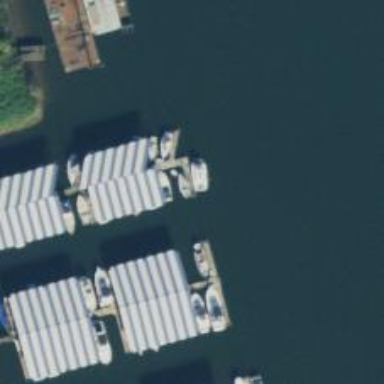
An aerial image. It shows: Man-made pier.